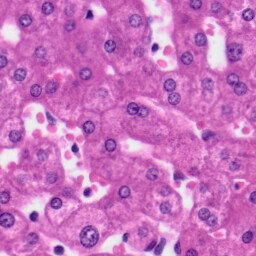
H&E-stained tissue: Liver